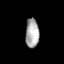
Tissue: lung
Cell type: Myeloid cells
Senescence score: 0.5586
Nuclear area (px): 386
Mean DAPI intensity: 170.298